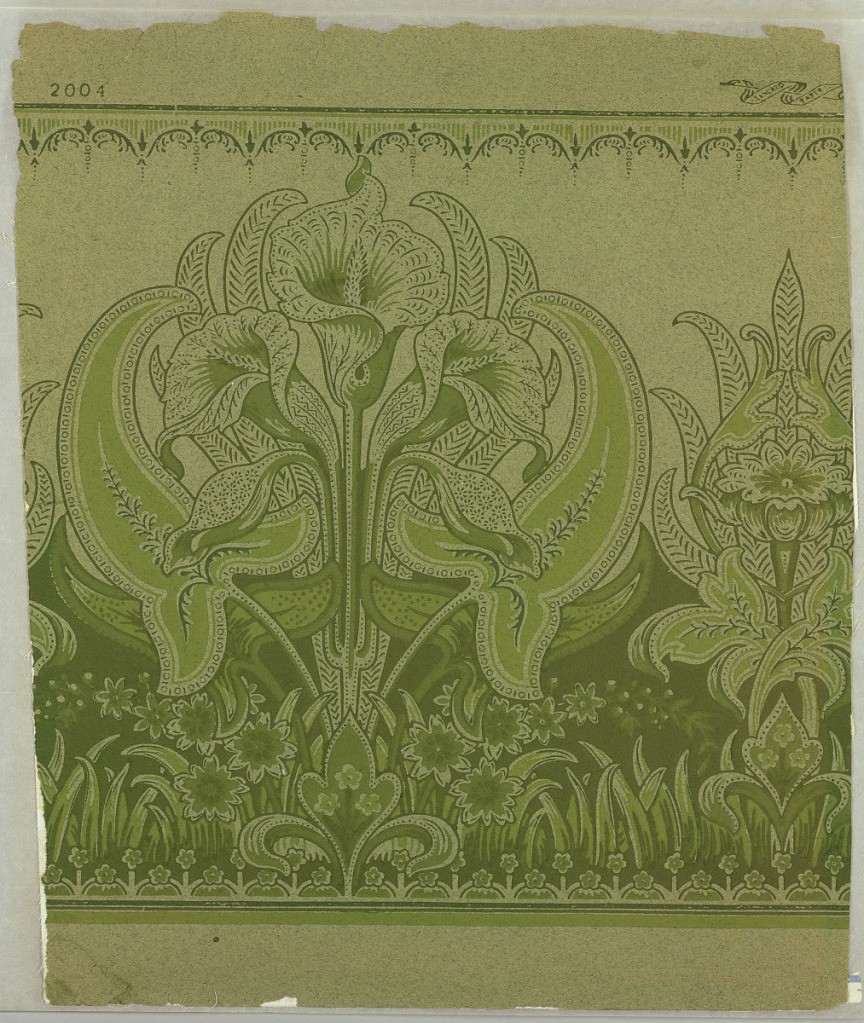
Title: Frieze
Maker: Robert Graves Co., New York, New York
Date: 1890–1900
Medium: Machine-printed, mica
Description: Red, pink and green conventional floral design on tan waffle paper, formal border, mica finish. "No. 86 - Robert Graves Co." printed on edge.